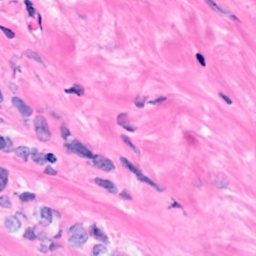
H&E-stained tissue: Breast